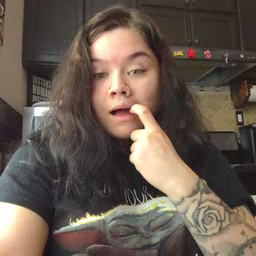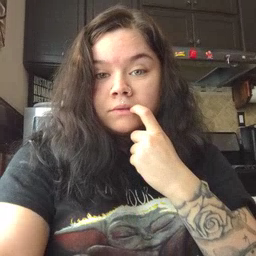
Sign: glasswindow